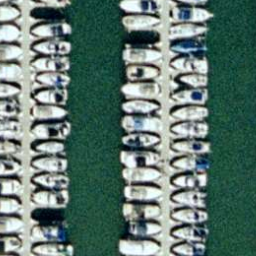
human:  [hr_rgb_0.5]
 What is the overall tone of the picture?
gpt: harbor